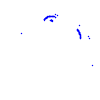
Particle: proton